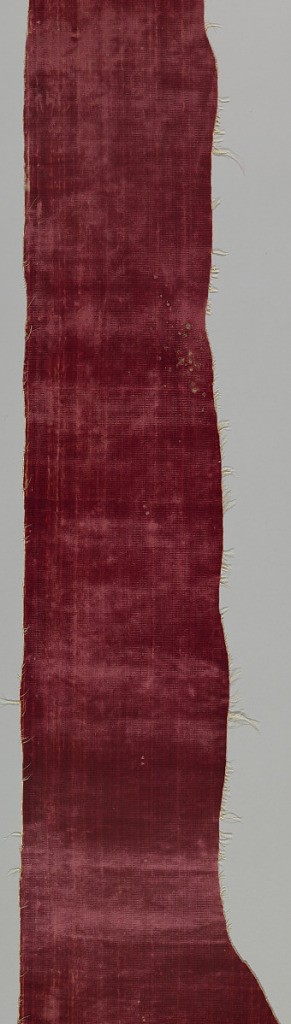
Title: Fragment
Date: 17th century
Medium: silk Technique: cut supplementary warp pile (velvet)
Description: Long narrow fragment of red cut velvet.